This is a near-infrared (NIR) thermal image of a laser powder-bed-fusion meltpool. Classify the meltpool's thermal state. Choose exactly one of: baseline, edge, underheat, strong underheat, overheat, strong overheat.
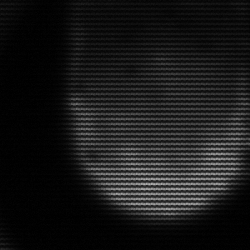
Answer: edge